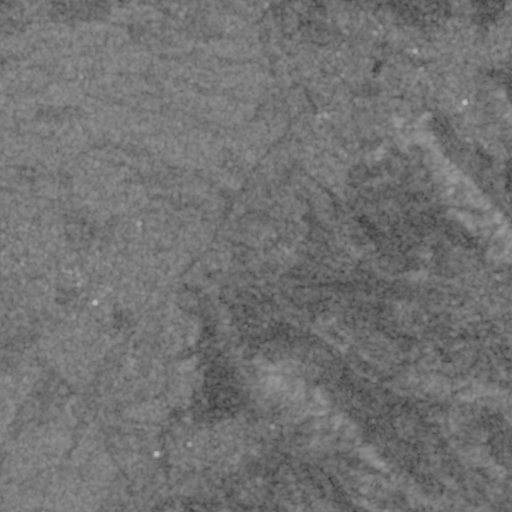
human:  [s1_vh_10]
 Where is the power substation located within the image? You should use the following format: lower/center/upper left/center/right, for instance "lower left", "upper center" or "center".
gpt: The power substation is located in the upper right of the image.
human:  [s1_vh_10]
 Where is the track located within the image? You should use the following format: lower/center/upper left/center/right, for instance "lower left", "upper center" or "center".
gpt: There is no track in the image.

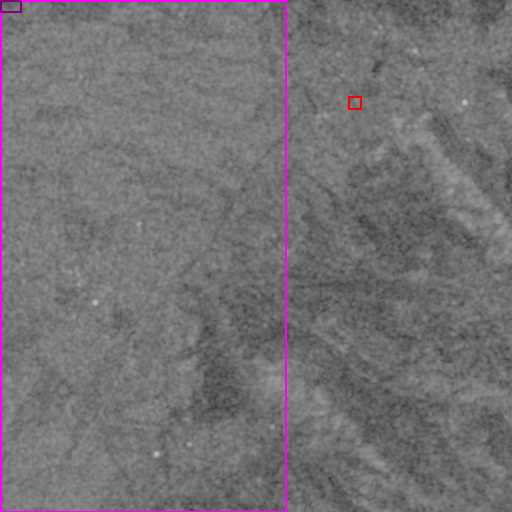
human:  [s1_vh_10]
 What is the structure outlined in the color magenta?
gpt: The structure outlined in magenta is a crop field.
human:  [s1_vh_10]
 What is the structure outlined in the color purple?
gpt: The structure outlined in purple is a park.
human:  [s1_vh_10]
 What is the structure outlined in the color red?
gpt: The structure outlined in red is a power substation.
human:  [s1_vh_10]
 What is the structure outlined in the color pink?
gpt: There is no pink outline.